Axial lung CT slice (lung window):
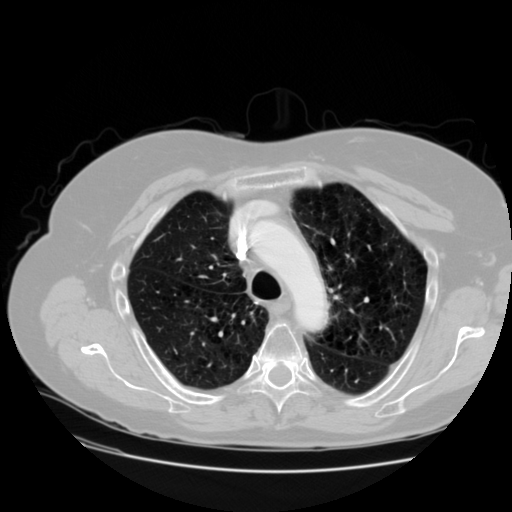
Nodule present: no